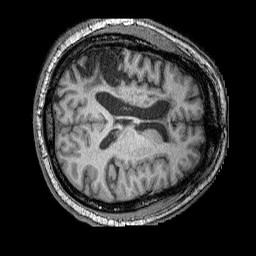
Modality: T1w
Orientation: axial
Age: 46
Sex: male
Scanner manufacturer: siemens
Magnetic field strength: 3 T
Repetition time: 2.25 s
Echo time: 0.00415 s